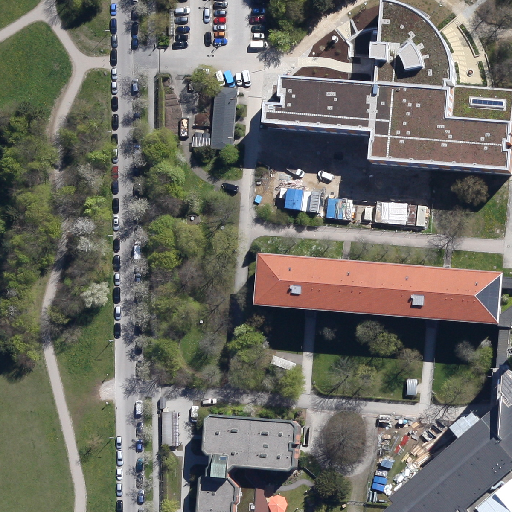
Referring expression: paved road